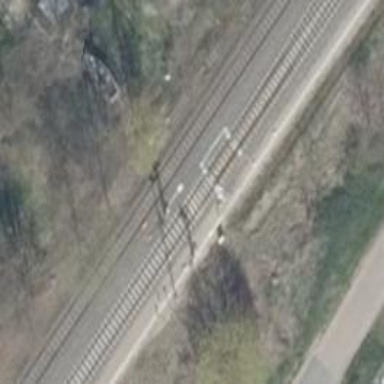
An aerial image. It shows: Railway signal.